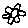
Label: flower